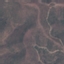
Land use / land cover class: HerbaceousVegetation